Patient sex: F
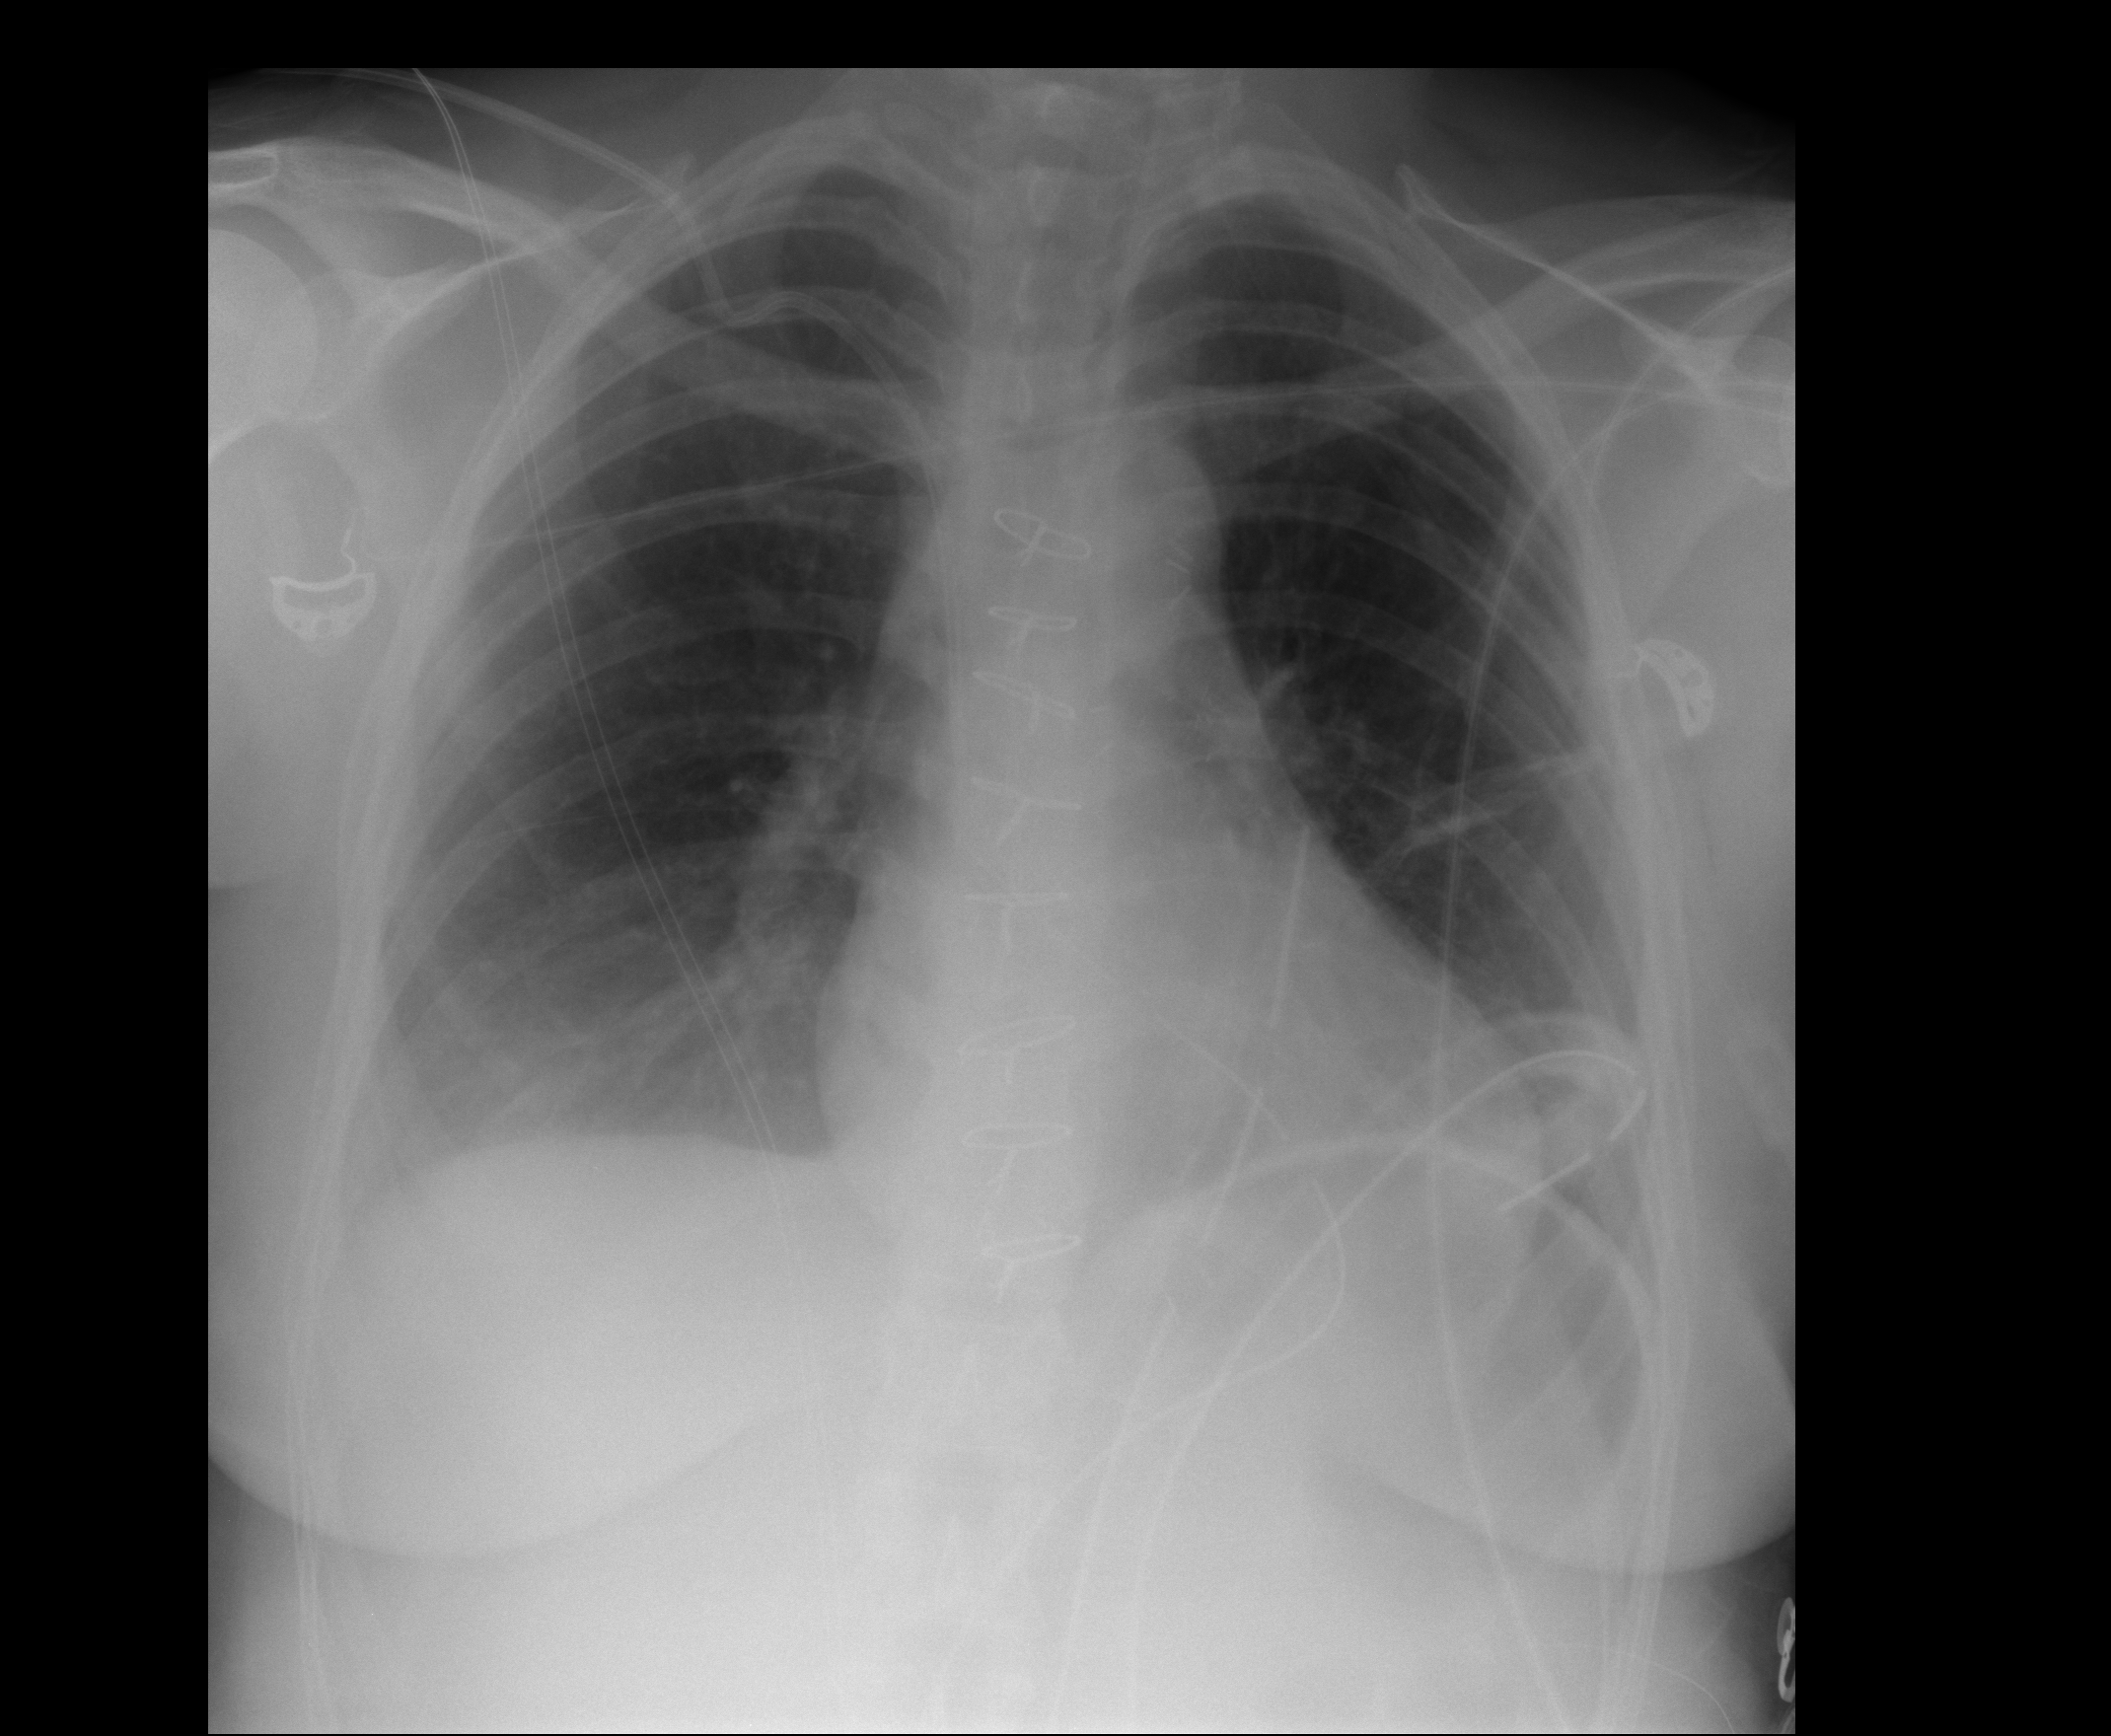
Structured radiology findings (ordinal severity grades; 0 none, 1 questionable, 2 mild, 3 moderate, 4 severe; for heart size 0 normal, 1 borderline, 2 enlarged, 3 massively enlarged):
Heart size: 0
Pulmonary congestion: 0
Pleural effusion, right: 2
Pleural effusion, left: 0
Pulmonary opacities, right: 0
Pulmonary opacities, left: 0
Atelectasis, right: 2
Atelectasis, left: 2